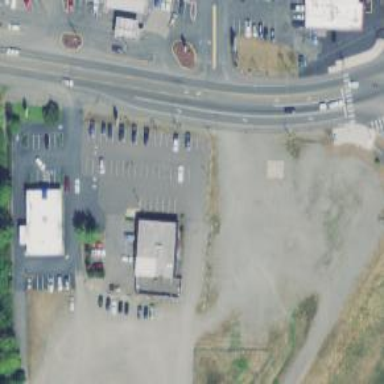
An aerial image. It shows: Retail area.